Interaction volume radius: 5 \u00c5
Interaction volume height: 25 \u00c5
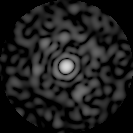
Disorder parameter: 0.8285